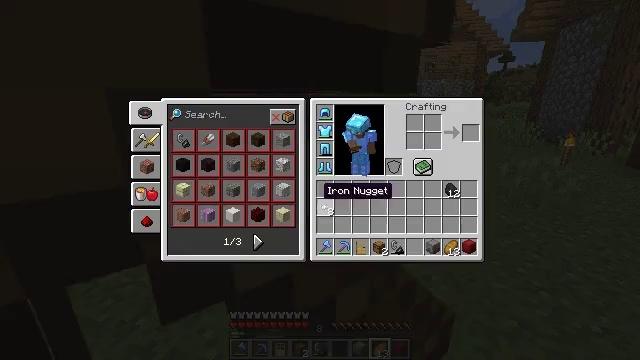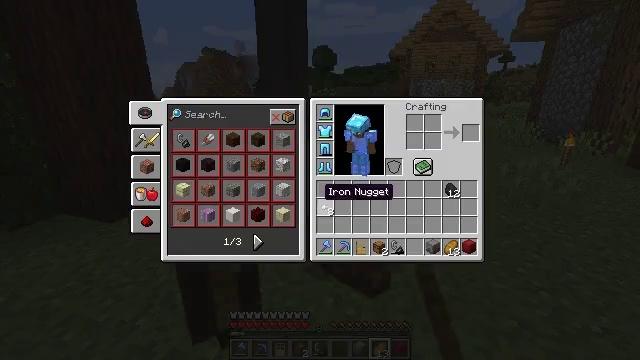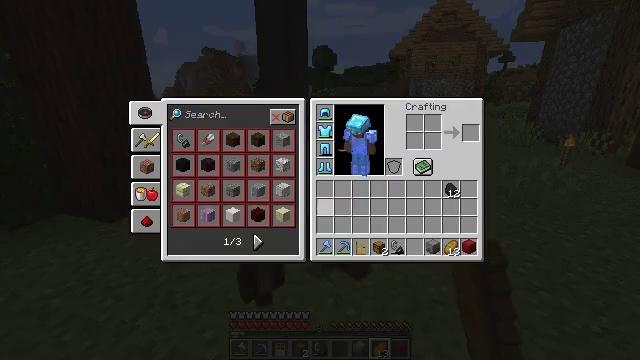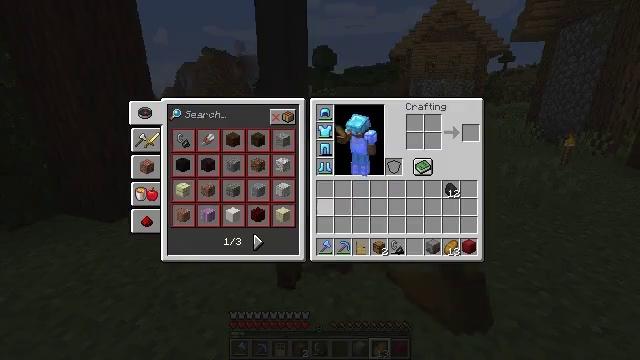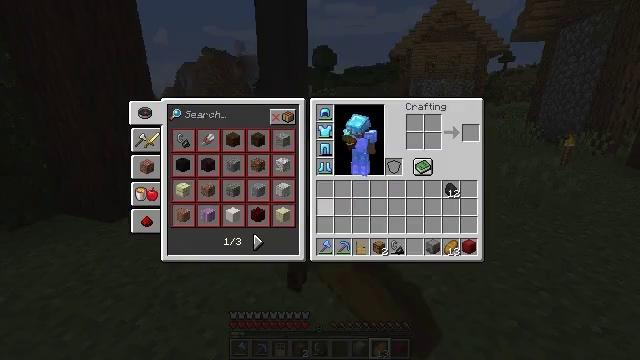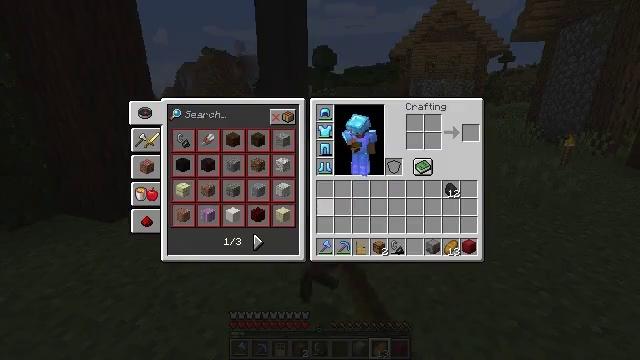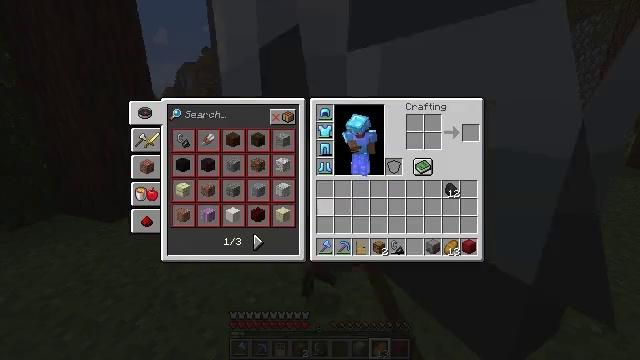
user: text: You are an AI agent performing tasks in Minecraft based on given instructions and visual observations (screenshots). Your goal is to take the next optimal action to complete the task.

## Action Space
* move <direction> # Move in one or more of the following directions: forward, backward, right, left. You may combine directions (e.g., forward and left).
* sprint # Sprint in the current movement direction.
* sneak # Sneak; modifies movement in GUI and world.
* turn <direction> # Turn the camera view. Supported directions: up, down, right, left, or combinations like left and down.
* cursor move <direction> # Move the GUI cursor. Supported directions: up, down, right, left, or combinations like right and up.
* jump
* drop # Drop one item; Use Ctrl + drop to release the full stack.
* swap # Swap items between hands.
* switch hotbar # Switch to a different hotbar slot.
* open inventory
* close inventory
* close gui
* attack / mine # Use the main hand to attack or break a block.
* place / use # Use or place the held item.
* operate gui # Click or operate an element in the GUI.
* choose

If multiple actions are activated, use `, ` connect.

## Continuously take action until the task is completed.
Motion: motion action
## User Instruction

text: Remove an iron nugget from the inventory.
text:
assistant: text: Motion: sprint, open gui
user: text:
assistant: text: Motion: sprint, drop
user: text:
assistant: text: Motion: sprint, drop
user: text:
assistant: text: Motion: sprint, drop
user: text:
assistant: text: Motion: sprint
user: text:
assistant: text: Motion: sprint
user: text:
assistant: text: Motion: sprint